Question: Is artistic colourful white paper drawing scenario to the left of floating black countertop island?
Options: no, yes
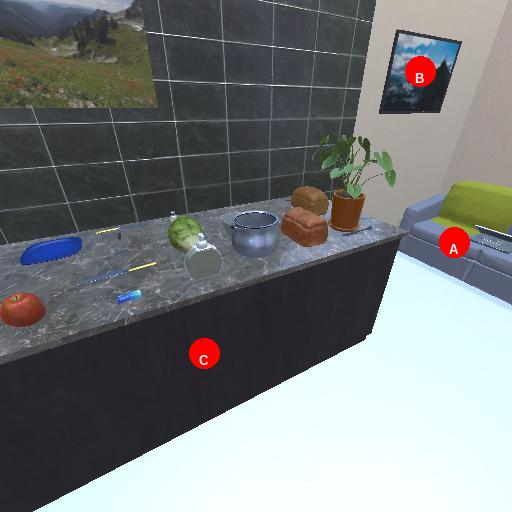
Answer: no